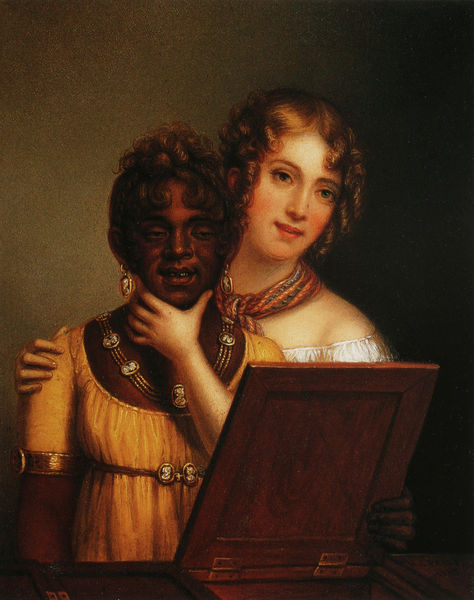
Titel: Her Mistress's Clothes
Künstler: Harriet Cany Peale
Standort: Charleston (South Carolina)
Institution: The Charleston Renaissance Gallery
Schlagwörter: dunkel, gemälde, hand, haut, kopf, weiß, frauen, gelb, mädchen, braun, femmes, finger, frau, frisur, geste, haar, holz, kleid, licht, mund, nase, ohrring, schmuck, schwarz, tisch, blick, dame, gürtel, schal, tuch, blond, arm, arme, augen, dienerin, halten, bild, bildnis, hals, hände, portrait, porträt, spiegel, haare, kind, ohrringe, paar, augenbrauen, locken, schön, lächeln, perspektive, zwei, halsband, kette, zwei frauen, foulard, halstuch, jaune, oreille, yeux, knöpfe, halskette, exotisch, doppelbildnis, farbige, neger, schwarze, truhe, hautfarbe, medaillon, blanc, noir, ketten, anschauen, betrachten, scharniere, zähne, weiße, amulett, dunkelhäutig, scharnier, blanche, regarder, sklavin, klappe, femme, empire, ansehen, bois, cheveux, orange, peinture, blonde, main, robe, enfants, miroir, bijou, boucle, boucles, collier, fille, ohrgehänge, sourire, vergleich, force, geschmeide, deux, jeune, gemme, schwarz und weiss, intimité, reflet, gelockt, spiegeö, noire, beau, coiffure, mains, robes, seltsam, montrer, tenir, herrin, finder, bracelet, colonie, negerin, regard, esclave, negresse, servante, lire, peur, africaine, gelbgold, mirroir, nigga, racisme, bilderahmen, beauté, bijoux, cou, féminité, or, belle, boîte, clair-obscur, boucle d'oreille, maitresse, grimace, degout, négre, colliers, cruauté, boucles d'oreille, blanch, étranglement, brunnette, nigger, femme noire, coiffeuse, laide, chaine, mirroire, gorge, femme blanche, préjugés, racial, roce, belles